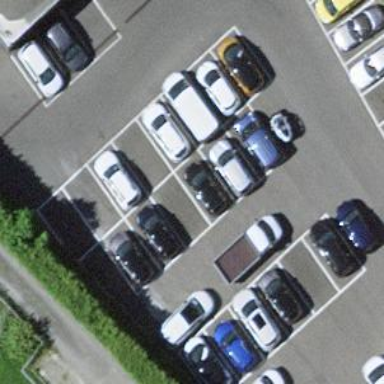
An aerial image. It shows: Parking area with surface.